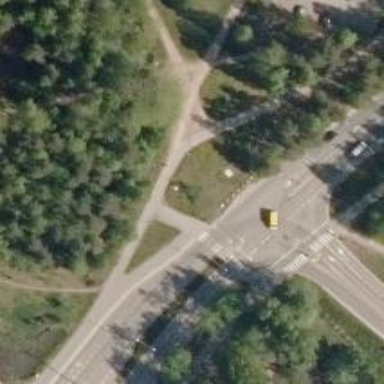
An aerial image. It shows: Asphalt cycleway designated as connection route.